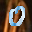
Label: 0